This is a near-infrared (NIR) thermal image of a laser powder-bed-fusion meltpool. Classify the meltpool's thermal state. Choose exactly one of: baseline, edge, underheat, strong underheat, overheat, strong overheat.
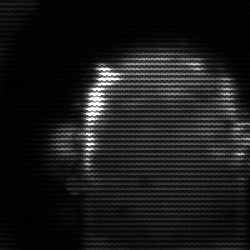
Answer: baseline